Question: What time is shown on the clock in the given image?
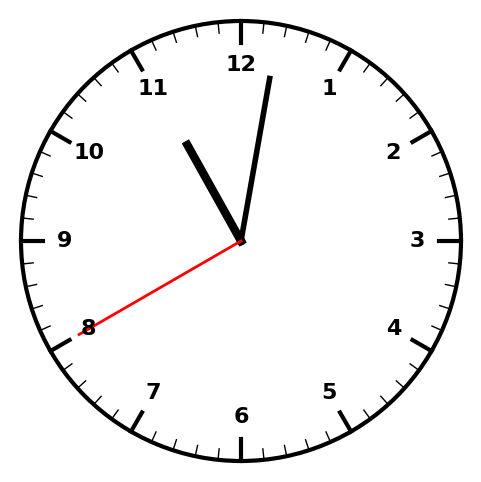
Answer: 11:01:40